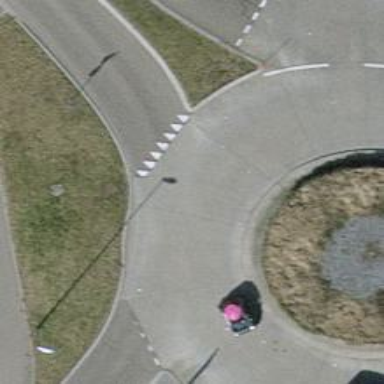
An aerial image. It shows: Secondary road with concrete surface leading to roundabout.